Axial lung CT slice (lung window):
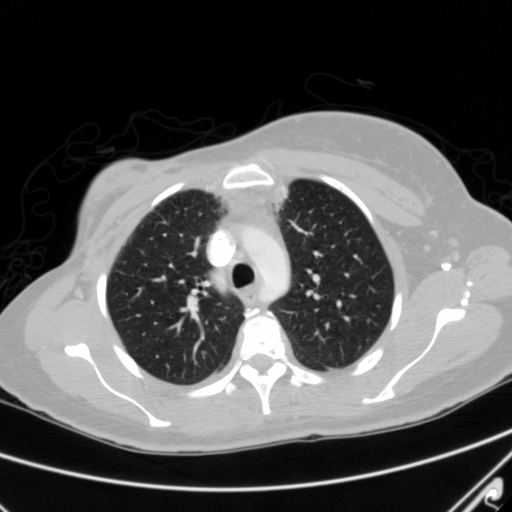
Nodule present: no